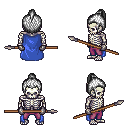
a pixel art fantasy rpg character, male body template, skeleton, blue cape, magenta pants, white short topknot hairstyle, metal gloves, spear, four views (front, back, left, right), 2x2 character sprite sheet, small pixel art, hard edges, no anti-aliasing